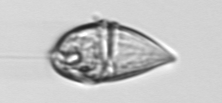
Label: Gyrodinium